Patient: sex M, age 47
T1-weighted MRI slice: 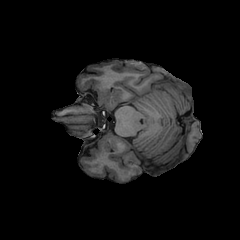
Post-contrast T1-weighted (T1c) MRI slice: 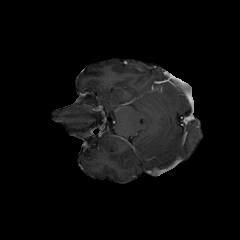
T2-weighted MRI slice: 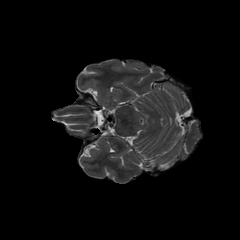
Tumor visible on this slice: no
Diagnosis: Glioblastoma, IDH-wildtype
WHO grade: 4